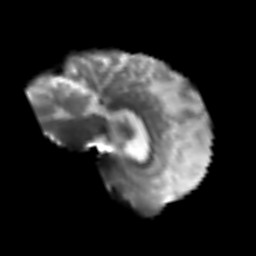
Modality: T2w
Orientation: sagittal
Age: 63
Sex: male
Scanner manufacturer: siemens
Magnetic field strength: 3 T
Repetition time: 3.2 s
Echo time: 0.081 s